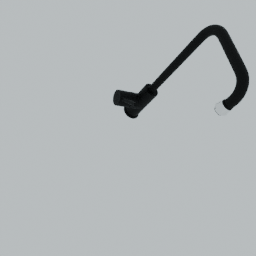
Label: appliances